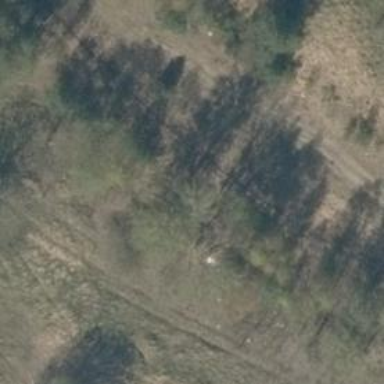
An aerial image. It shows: Disused railway.